Aerial crown-view tile of a tropical tree (Barro Colorado Island, Panama), acquired 20250715:
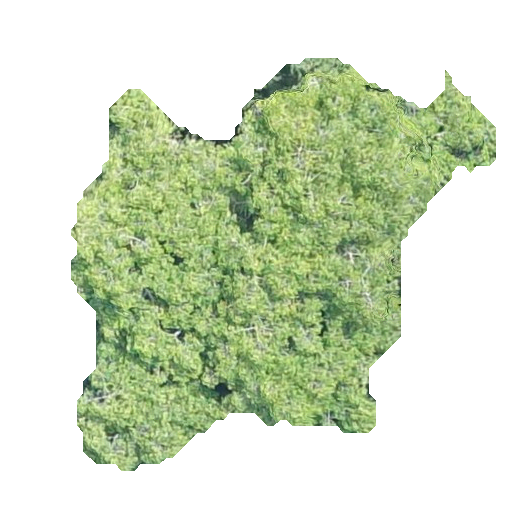
Species: Guatteria lucens
GBIF accepted scientific name: Guatteria lucens
Crown area: 165.386 m²